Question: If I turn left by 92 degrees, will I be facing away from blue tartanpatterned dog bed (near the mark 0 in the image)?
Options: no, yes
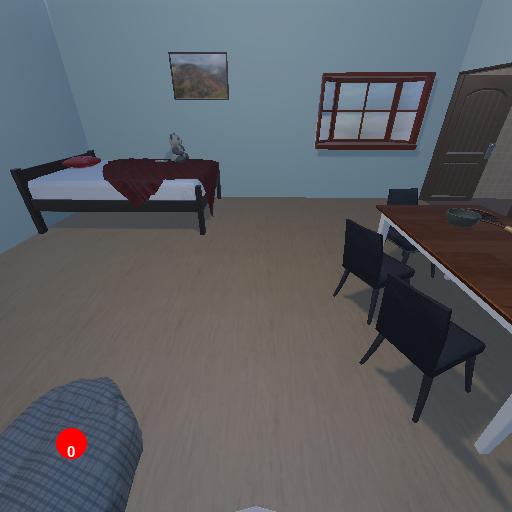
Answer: no